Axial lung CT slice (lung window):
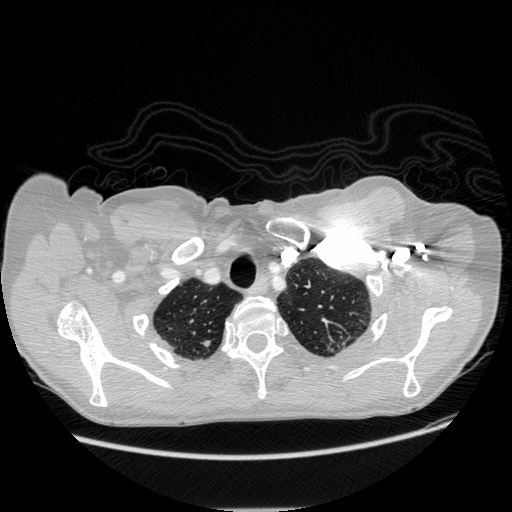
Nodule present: yes
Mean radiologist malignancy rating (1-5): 2.75